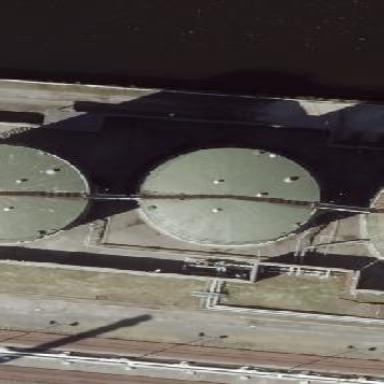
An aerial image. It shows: Storage tank that is man-made.